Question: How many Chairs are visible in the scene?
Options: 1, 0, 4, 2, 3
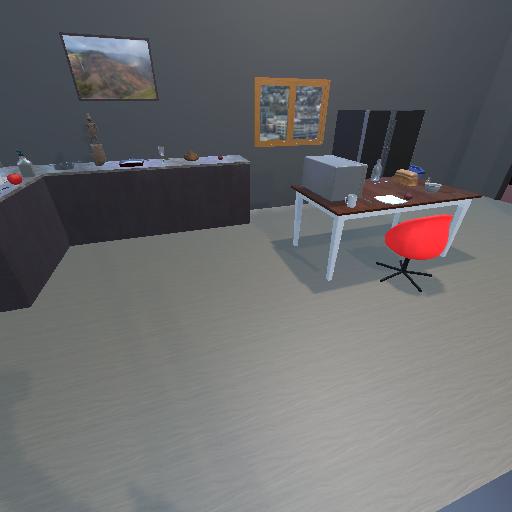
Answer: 1